Question: I'm not interested in the hex code of the color, but its system name, to use in a Form and match the colors in different versions of windows

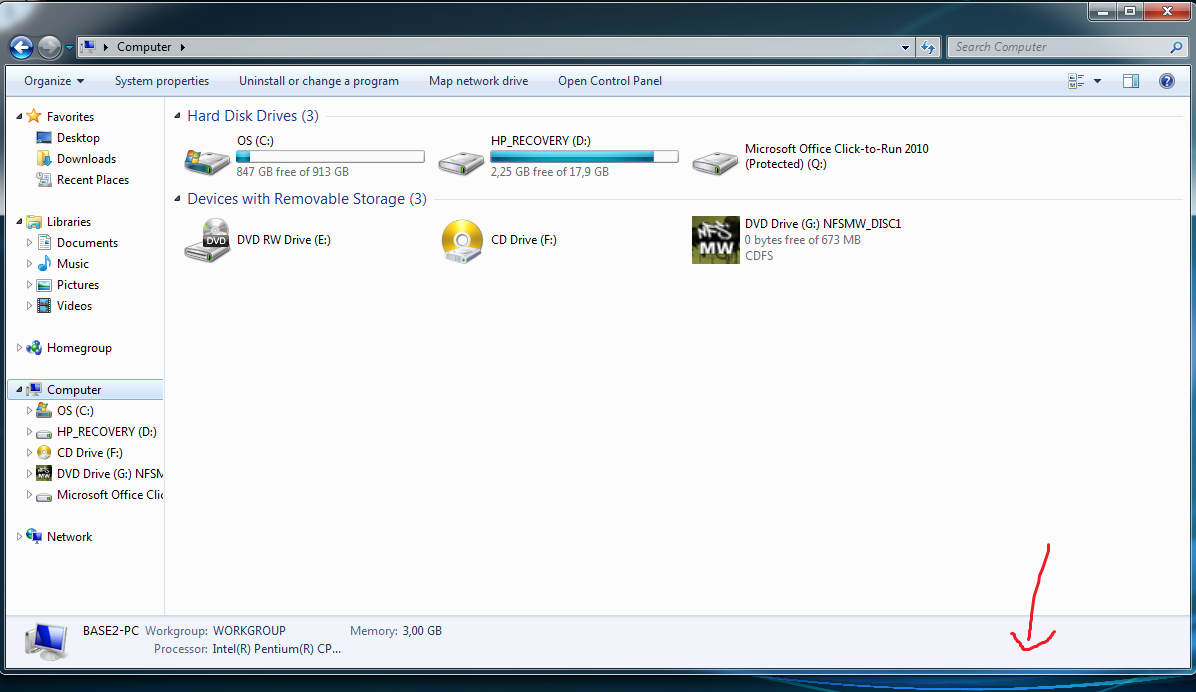
Answer: That pane is called the "Details Pane", as evident by the menu to show/hide it under Organize > Layout. I don't believe it has a system color since the background is actually an image, which was more obvious in Windows Vista:

In Windows 7, they just replaced it with a quieter image, leaving only the subtle shadow effect under the top border of the pane. In <URL> they discuss changing the image in Windows 7, which further confirms that it is probably an image and not a color.